Question: We want to make the UI control exactly as mentioned in the image. It is rounded corner, like shadow effect and thin while color line around the box. The size of the control shall be size of the parent. We tried using example, nothing matches this design given by design team.

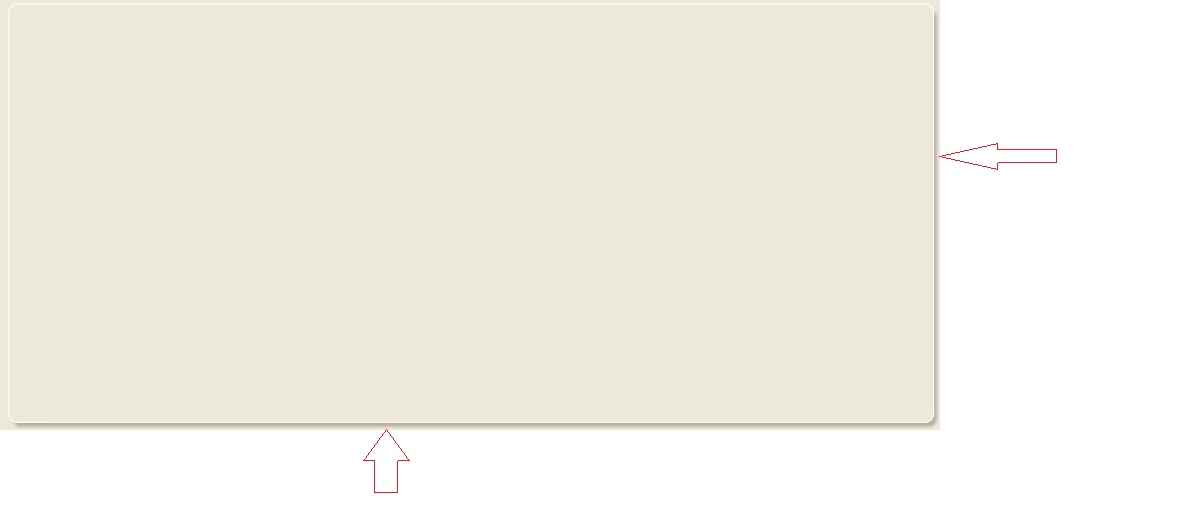
Answer: You could use the DropShadowEffect.
'''
<Grid>
<Grid Background="LightGray">
<Border Margin="4"
BorderBrush="White"
Background="LightGray"
BorderThickness="1,1,1,1"
CornerRadius="8,8,8,8">
<TextBlock Margin="10"
Text="Hello, world!"
FontSize="24"
FontWeight="Bold" />
<Border.Effect>
<DropShadowEffect Color="Gray" Opacity="0.5" />
</Border.Effect>
</Border>
</Grid>
</Grid>
'''